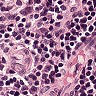
Metastatic tissue present: no